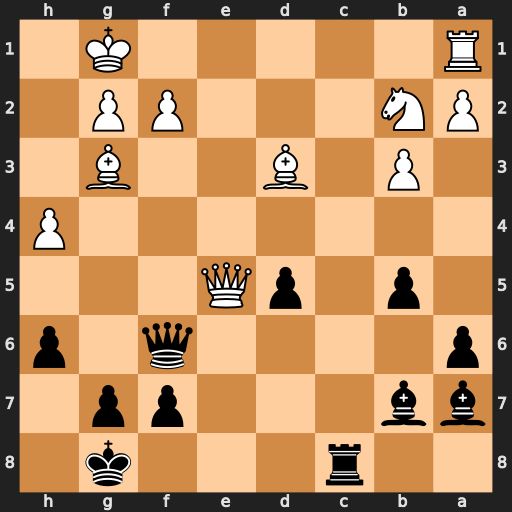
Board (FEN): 2r3k1/bb3pp1/p4q1p/1p1pQ3/7P/1P1B2B1/PN3PP1/R5K1
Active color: b
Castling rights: -
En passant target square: -
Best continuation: Bxf2+ Kh2 Bxg3+ Qxg3 Qxb2